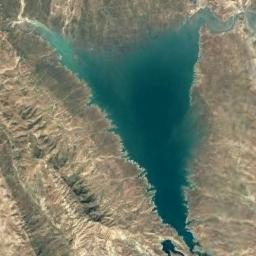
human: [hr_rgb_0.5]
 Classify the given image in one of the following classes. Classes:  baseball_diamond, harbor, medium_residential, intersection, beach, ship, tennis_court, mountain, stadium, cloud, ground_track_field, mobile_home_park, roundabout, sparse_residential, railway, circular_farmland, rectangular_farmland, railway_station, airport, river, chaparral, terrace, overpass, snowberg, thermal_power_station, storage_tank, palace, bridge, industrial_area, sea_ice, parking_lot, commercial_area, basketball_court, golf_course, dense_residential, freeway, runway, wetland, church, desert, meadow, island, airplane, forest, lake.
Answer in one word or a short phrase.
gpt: lake